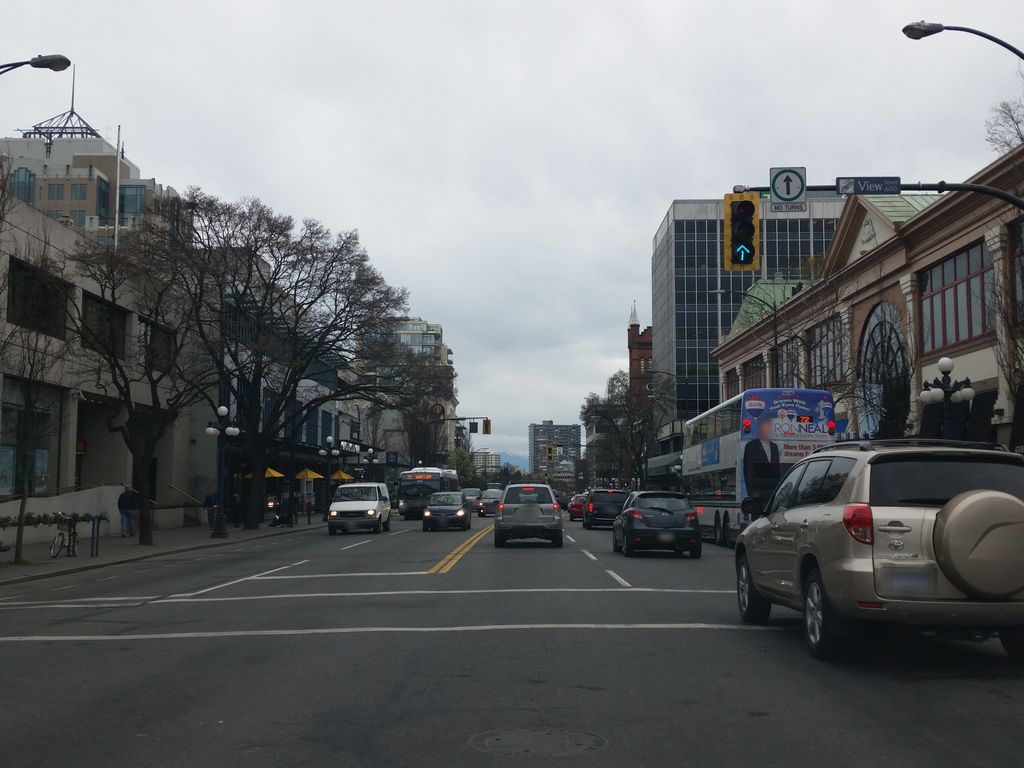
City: victoria